Question: I have a div with an associated button that toggles the divs contenteditable true and false.

Once the div has been edited and the user clicks save I grab the inner html and store it in meteor like so:
'''
Template.note.events
'click #deleteNote': (e) ->
currentNoteId = @_id
Notes.remove currentNoteId, (error) ->
if error
Errors.throw('could not delete this note, contact support', false)
'click #editNote': (e, t) ->
note = t.find '.note-container'
classie.toggle t.find('.note'), 'focus'
if t.$('.note').hasClass 'focus'
$(e.target).text 'Save'
editor.activate()
else
$(e.target).attr 'disabled'
currentNoteId = @_id
console.log note.innerHTML
Notes.update currentNoteId,
$set:
html: note.innerHTML
, (error) ->
if error
console.log error
editor.deactivate()
$(e.target).text 'Edit'
$(e.target).removeAttr 'disabled'
'''
I noticed a weird bug. I know this is due to Meteors reactivity because if I disable the update command on the notes collection this doesn't happen.
If I edit the last line of text, or add a new line to the end of the content, Meteor automatically updates the div with the last line repeated twice. But then if I refresh the page the correct content shows up inside the note.
So the data is current in the database, but what is rendered on the screen due to reactivity does not reflect what is in the database. This is an error in how meteor updates the page. Any solution to this? Please let me know if you need more info, or if you find my explanation confusing.
So if I disable reactivity and manually render the template with server return data and append to DOM it works. So it is definitely a bug in how Meteor's reactivity works with contenteditable divs.
Heres the updated code with manual insert:
'''
Template.note.events
'click #deleteNote': (e, t) ->
e.preventDefault()
currentNoteId = @_id
Notes.remove currentNoteId, (error) ->
if error
Errors.throw('could not delete this note, contact support', false)
else
t.__component__.dom.remove()
return false
'click #editNote': (e, t) ->
note = t.find '.note-container'
classie.toggle t.find('.note'), 'focus'
if t.$('.note').hasClass 'focus'
$(e.target).text 'Save'
editor.activate()
else
$(e.target).attr 'disabled'
currentNoteId = @_id
console.log note.innerHTML
Notes.update currentNoteId,
$set:
html: note.innerHTML
, (error) ->
if error
console.log error
Errors.throw('could not save this note, contact support', false)
editor.deactivate()
$(e.target).text 'Edit'
$(e.target).removeAttr 'disabled'
'''
So after more testing, I have come closer to understanding the issue. The issue is with Meteor reactively updating a divs content that has already been updated by the user using contenteditable feature.
So the user edits the contents of a div, and when the user finishes and clicks save, I grab the content and save it to the database. The div doesn't really need updating since the user already updated it and I am storing the result. But due to meteor's reactivity, it believes it needs to update the div, and it does so incorrectly.
So the issue is with Meteor reactively updating a DOM element that is already accurate because the update is based on what the user edited using contenteditable feature.
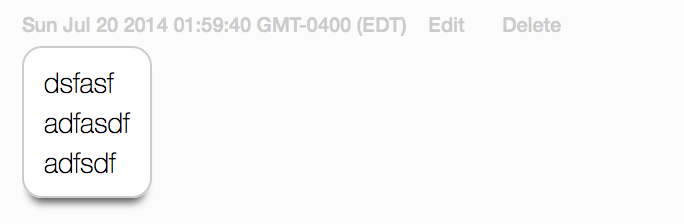
Answer: See this issue: <URL>
Looks like Meteor might not be responsible for this update. So we would have to save and update the caret ourselves.
"You can just get carret position when saving contenteditable content and store it in the database. Later you can just read this position and move the caret into proper place. You have similar situation in application like Google Docs, they save caret's position of each user and display it accordingly."
I found the best caret package on the web to save and update the caret position, Rangy:
<URL>
It really works great. I just save the caret position then update the document and in the callback restore the caret.